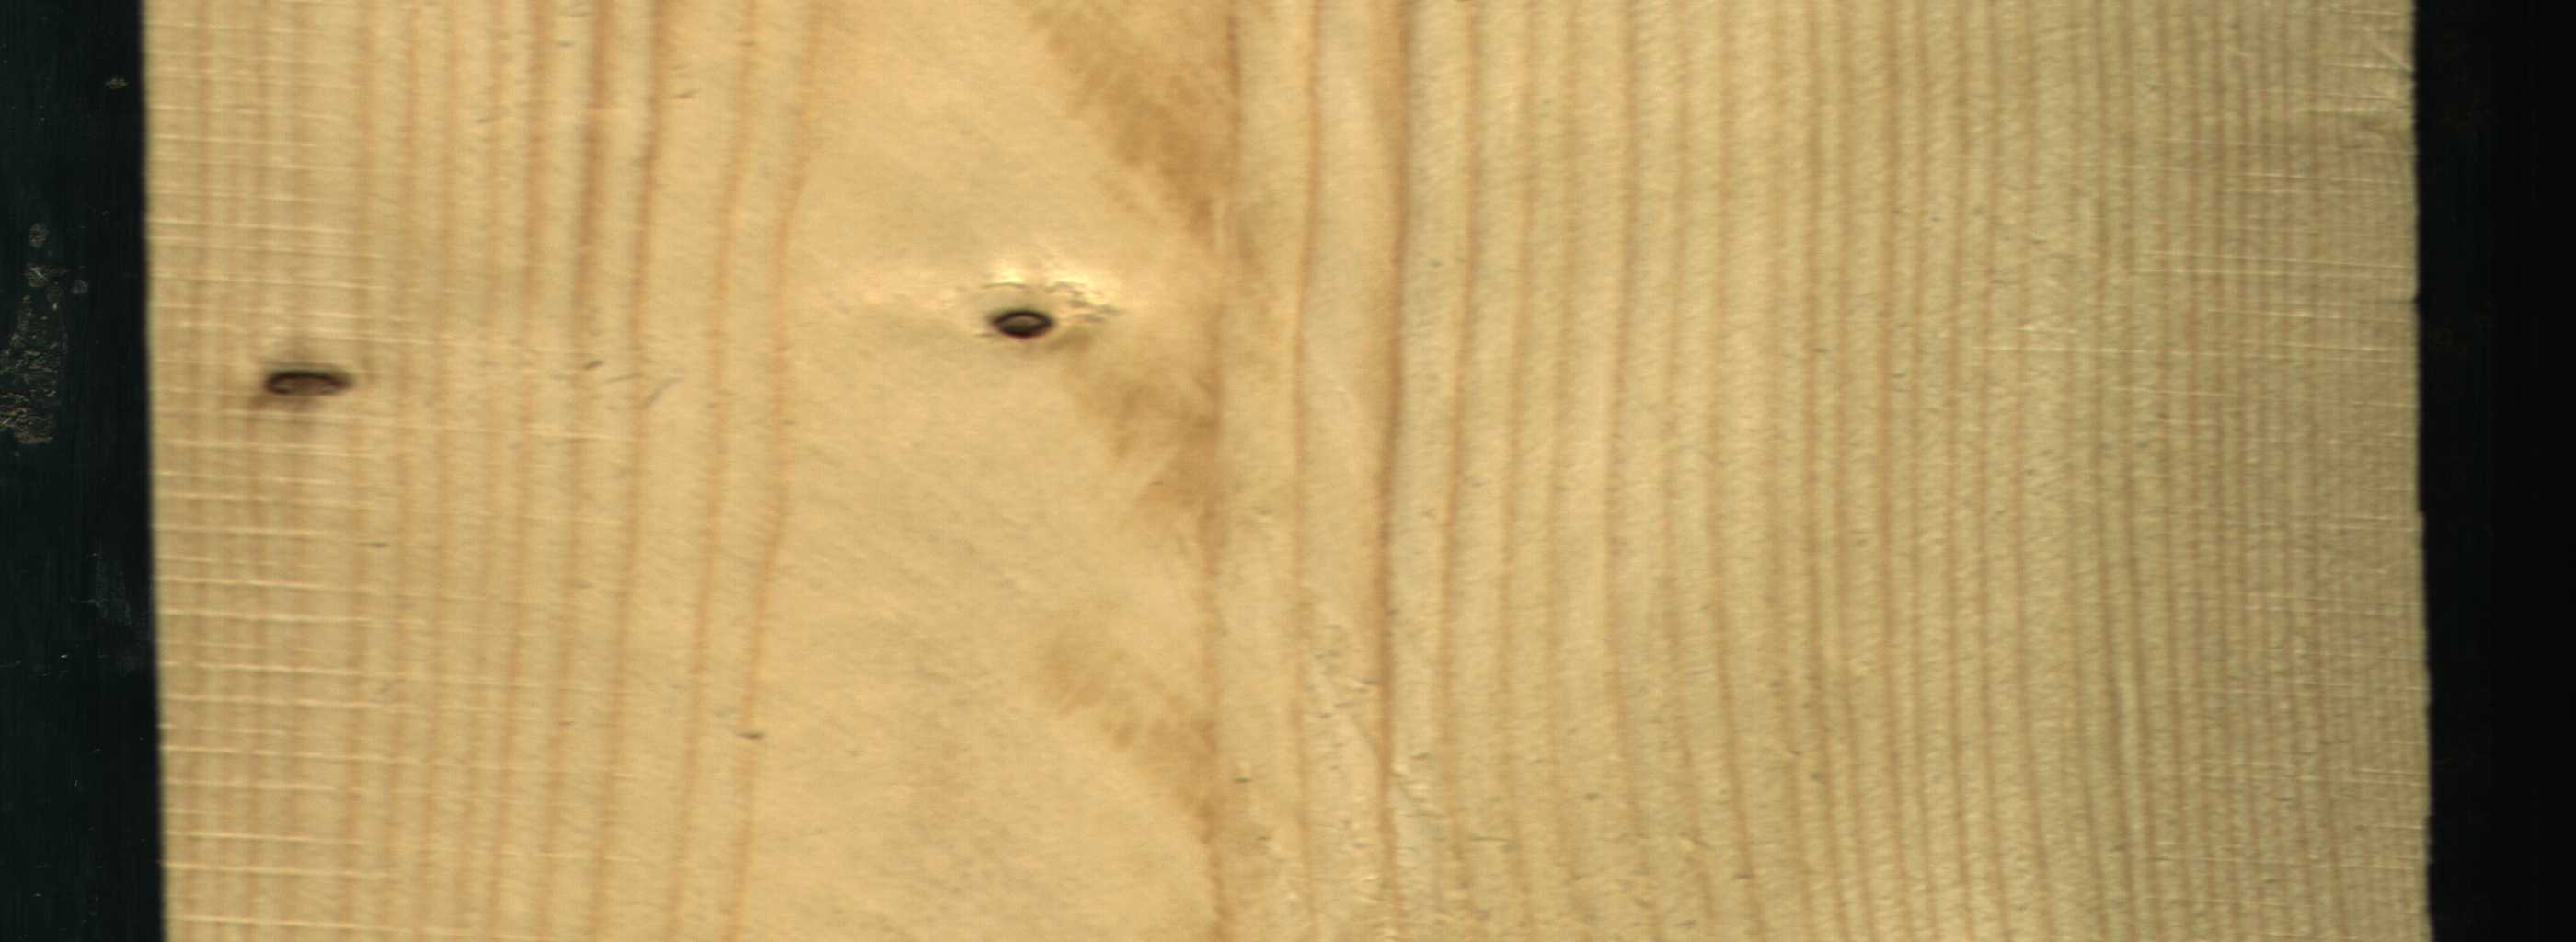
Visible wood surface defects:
Dead_Knot
Dead_Knot